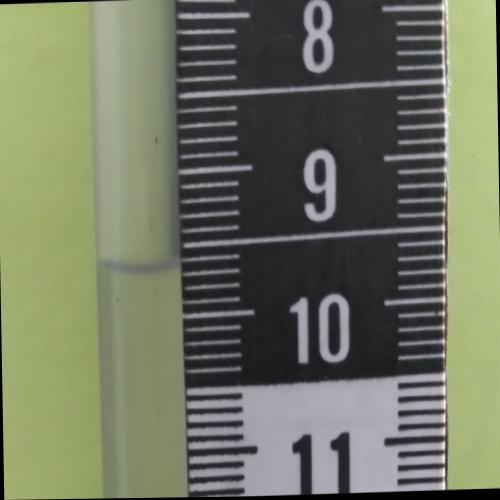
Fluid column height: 9.6 cm